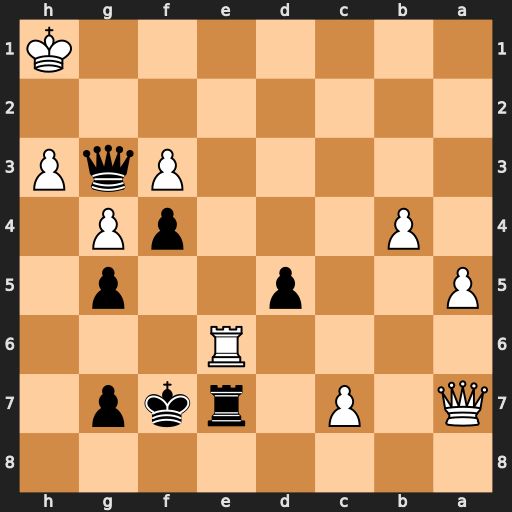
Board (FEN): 8/Q1P1rkp1/4R3/P2p2p1/1P3pP1/5PqP/8/7K
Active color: b
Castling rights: -
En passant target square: -
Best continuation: Qxf3+ Kg1 Qg3+